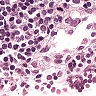
Metastatic tissue present: no